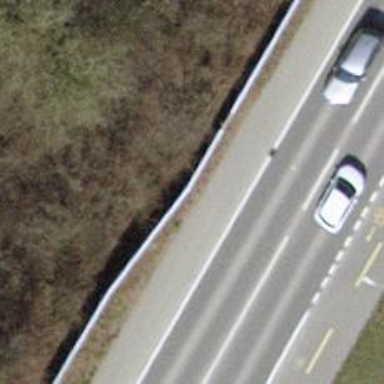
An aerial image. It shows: Noise barrier wall.